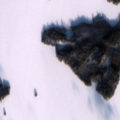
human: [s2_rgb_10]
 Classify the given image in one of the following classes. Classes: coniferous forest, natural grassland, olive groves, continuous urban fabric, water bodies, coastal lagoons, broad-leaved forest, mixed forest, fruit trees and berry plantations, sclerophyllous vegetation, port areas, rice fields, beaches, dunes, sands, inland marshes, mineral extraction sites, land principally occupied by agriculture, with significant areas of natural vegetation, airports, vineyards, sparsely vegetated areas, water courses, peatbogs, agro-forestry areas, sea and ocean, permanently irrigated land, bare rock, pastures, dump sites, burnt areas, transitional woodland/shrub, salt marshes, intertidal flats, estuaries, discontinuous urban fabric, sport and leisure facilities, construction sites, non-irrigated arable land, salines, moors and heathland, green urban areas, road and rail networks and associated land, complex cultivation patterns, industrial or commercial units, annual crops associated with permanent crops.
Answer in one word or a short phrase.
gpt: land principally occupied by agriculture, with significant areas of natural vegetation, coniferous forest, mixed forest, water bodies